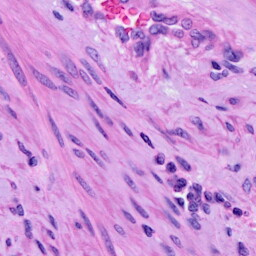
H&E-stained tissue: Cervix